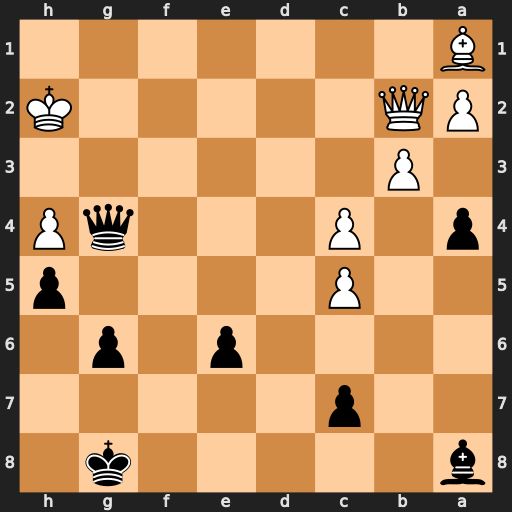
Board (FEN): b5k1/2p5/4p1p1/2P4p/p1P3qP/1P6/PQ5K/B7
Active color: b
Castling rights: -
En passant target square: -
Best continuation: Qxh4+ Kg1 Qe1+